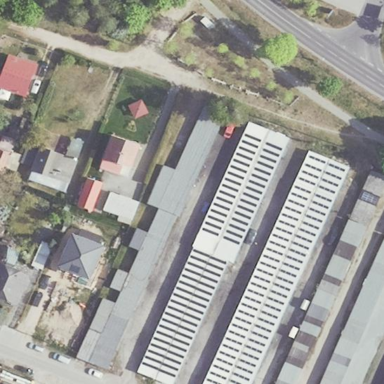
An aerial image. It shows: Group of garages.